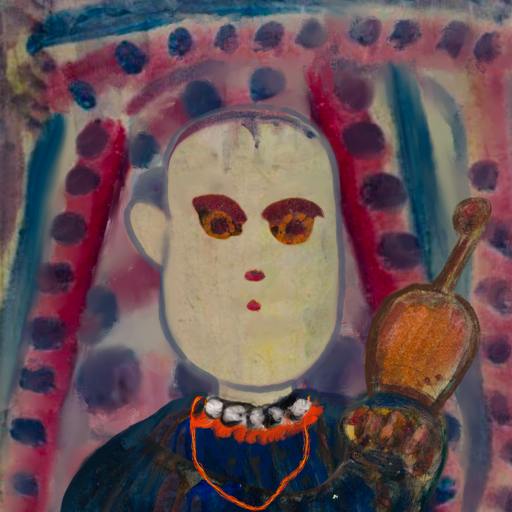
Background: HillGirl, Head And Neck Front: Hill_Girl, Face Front: Doll, Bust: Pipe, Hair Front: Blank, Head Accessory: Blank, Second Necklace: Gypsy_Mother_2, Necklace: An_Impression, Baby: Blank